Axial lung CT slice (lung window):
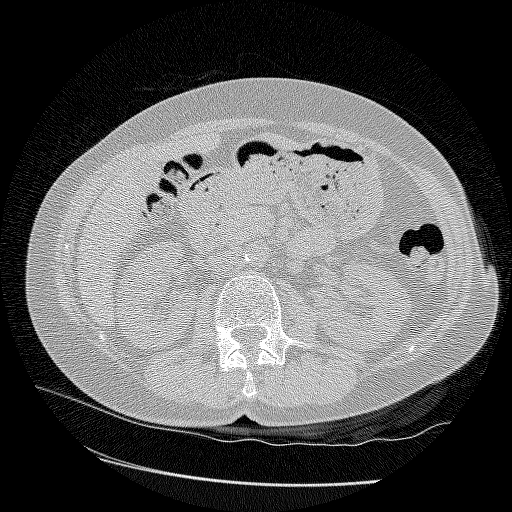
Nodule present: no